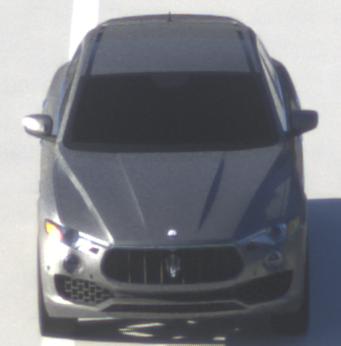
Make: Maserati
Model: Levante GT Hybrid
Detailed model: Levante
Model produced from: 2021/07
Model produced until: 2022/10
Doors: 4
Color: gray
Road condition: dry road
Daytime: sunrise or sunset
Contrast: medium contrast